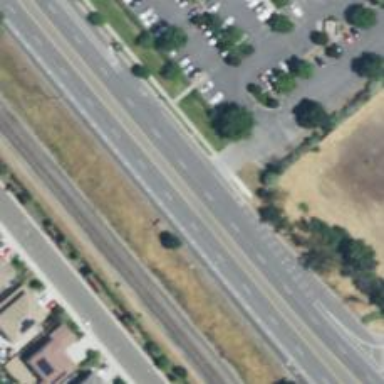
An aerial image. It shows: Asphalt trunk highway.